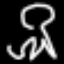
Label: frog